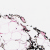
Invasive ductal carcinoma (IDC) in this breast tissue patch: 0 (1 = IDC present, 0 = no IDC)